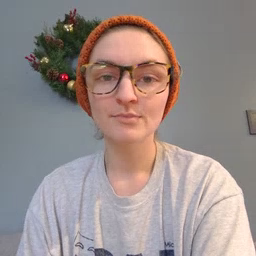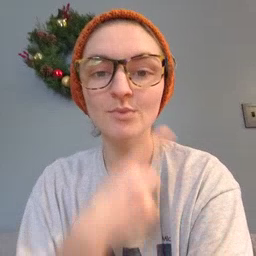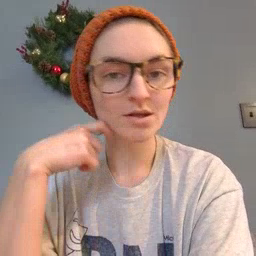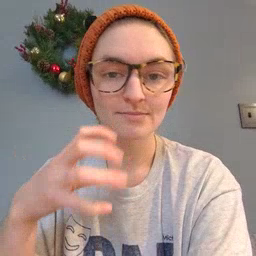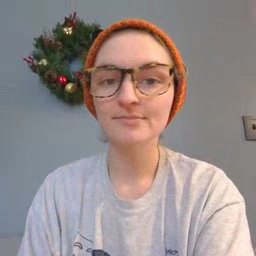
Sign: dryer